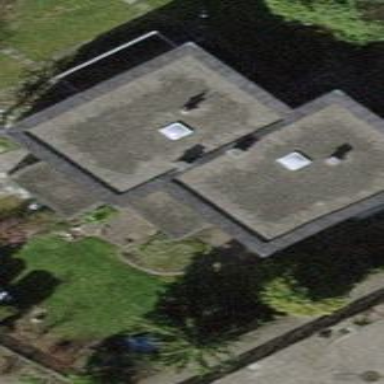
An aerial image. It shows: Terrace building.